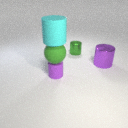
small purple rubber cylinder below large green rubber sphere